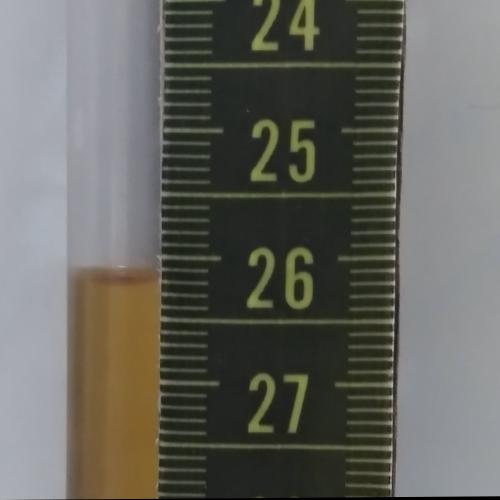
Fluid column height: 26.2 cm